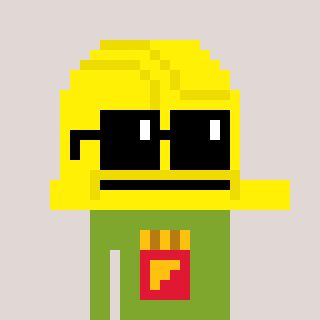
a pixel art character with square black sunglasses, a construction helmet-shaped head and a slimegreen-colored body on a warm background